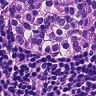
Metastatic tissue present: yes